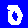
Digit: 0